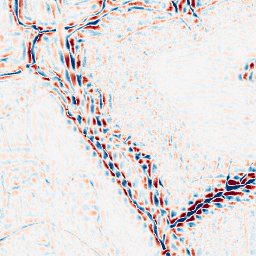
Category: wavelet
Decomposition family: wavelet_dwt
Decomposition parameters: wavelet: db4
level: 3
Upsampling method: sinc_blackman
Upsampling parameters: scale: 4
kernel_size: 16
Upsampling scale: 4